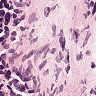
Metastatic tissue present: no